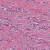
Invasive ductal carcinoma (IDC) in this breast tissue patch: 1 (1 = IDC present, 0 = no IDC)